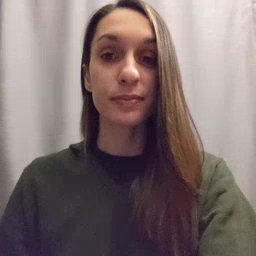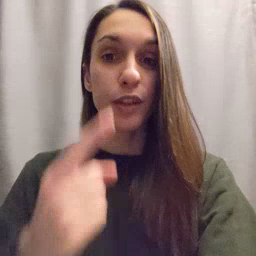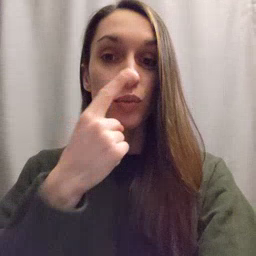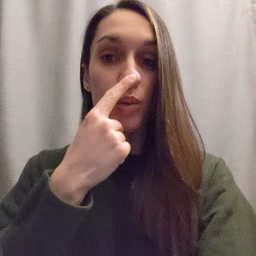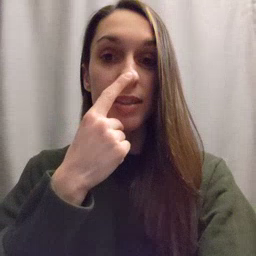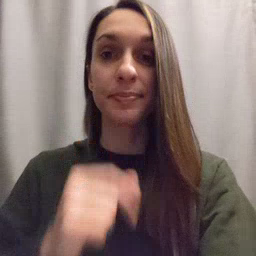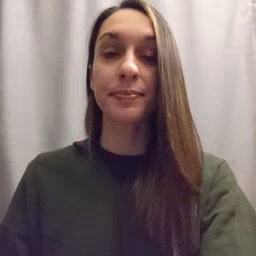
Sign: nose